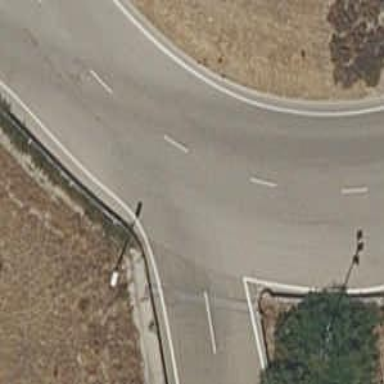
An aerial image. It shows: Tertiary road leading to roundabout.